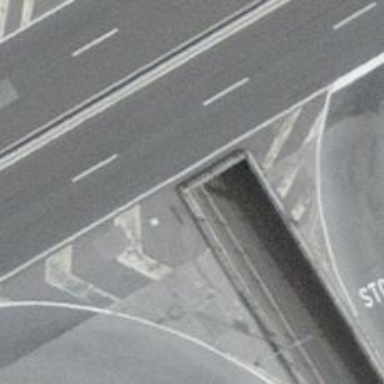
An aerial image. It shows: Footway passing through tunnel.